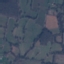
Land use / land cover: Pasture